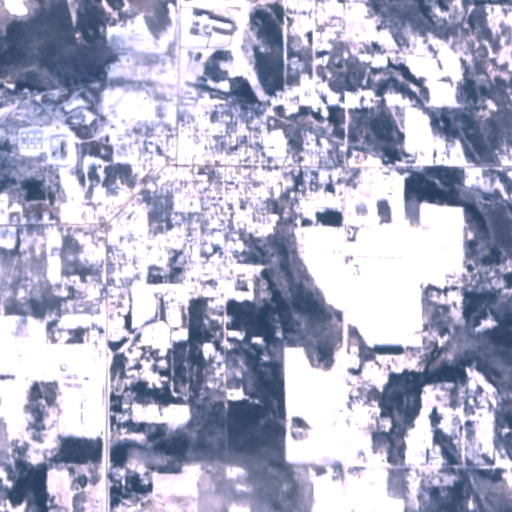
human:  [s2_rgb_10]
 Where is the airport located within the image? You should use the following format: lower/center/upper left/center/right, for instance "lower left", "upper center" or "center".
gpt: The airport is located in the upper center of the image.
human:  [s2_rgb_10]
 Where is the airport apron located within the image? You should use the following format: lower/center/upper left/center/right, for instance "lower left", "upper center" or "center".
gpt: The airport apron is located in the upper center of the image.
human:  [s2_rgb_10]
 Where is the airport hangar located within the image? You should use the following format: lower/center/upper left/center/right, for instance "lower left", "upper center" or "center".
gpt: The airport hangar is located in the upper center of the image.
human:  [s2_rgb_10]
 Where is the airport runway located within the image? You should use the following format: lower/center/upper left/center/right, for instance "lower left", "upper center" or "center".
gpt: The airport runway is located in the upper center of the image.
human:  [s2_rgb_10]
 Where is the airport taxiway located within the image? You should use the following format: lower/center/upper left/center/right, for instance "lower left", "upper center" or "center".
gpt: The airport taxiway is located in the upper center of the image.
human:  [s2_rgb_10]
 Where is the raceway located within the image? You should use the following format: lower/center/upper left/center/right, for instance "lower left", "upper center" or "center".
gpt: The raceway is located in the lower left of the image.
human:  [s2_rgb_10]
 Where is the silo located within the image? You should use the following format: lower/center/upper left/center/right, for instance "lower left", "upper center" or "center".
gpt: The silo is located in the center left of the image.
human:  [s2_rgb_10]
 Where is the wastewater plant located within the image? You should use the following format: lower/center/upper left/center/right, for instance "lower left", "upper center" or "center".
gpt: The wastewater plant is located in the upper left of the image.
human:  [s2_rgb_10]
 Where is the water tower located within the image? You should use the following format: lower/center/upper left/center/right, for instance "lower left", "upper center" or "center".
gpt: The water tower is located in the center left of the image.
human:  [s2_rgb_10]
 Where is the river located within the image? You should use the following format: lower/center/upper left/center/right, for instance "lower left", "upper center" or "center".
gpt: The river is located in the lower left of the image.
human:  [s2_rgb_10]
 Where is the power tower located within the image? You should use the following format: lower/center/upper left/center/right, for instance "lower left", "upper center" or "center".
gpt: There is no power tower in the image.